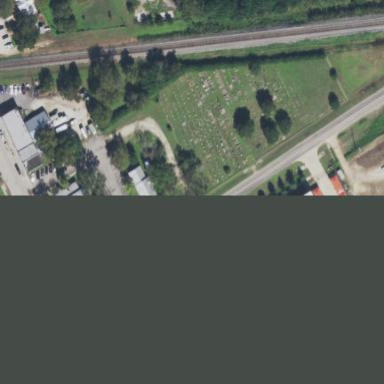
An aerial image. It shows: Cemetery.